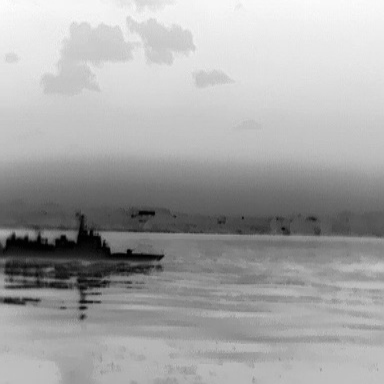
There is a warship in the infrared image.